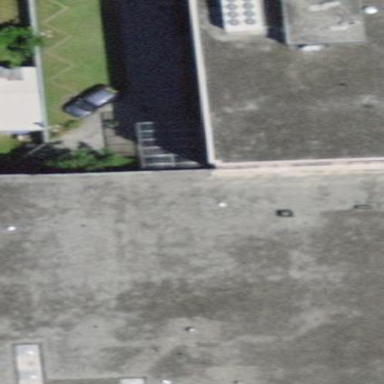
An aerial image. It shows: Industrial building.